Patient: sex M, age 61
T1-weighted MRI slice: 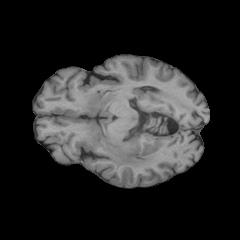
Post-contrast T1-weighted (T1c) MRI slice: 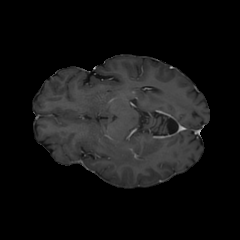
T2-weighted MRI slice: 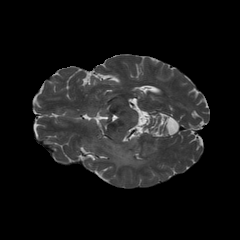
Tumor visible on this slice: yes
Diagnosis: Astrocytoma, IDH-wildtype
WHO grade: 3